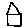
Label: house